Field crop: maize
Growth stage: 2
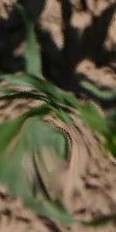
Species: maize